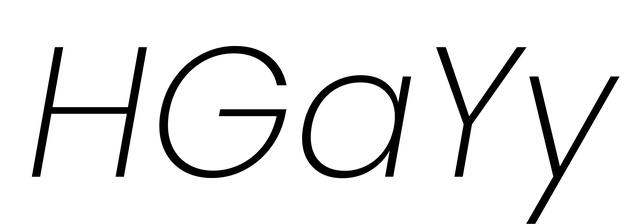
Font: Poppins-ExtraLightItalic